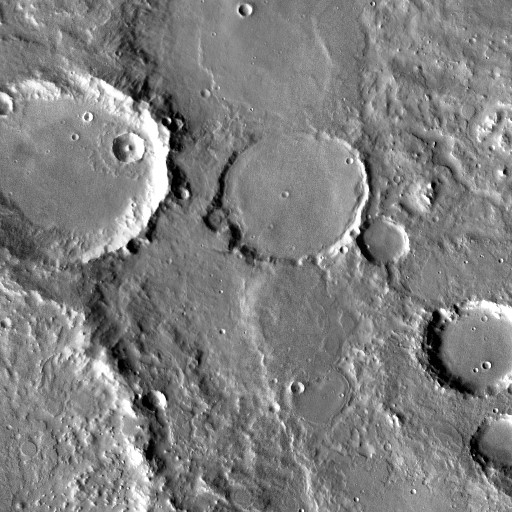
Crater classes present: Background, Other, Layered, Buried